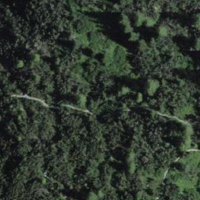
EUNIS habitat code: 31
Species observed at this site:
Cupido minimus
Orthilia secunda